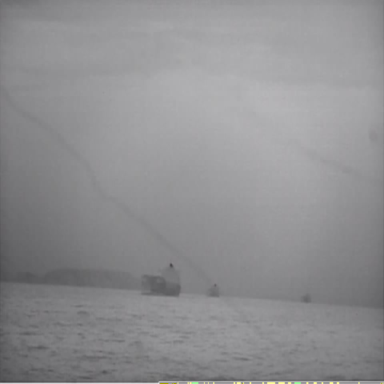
There are three liners in the infrared image.